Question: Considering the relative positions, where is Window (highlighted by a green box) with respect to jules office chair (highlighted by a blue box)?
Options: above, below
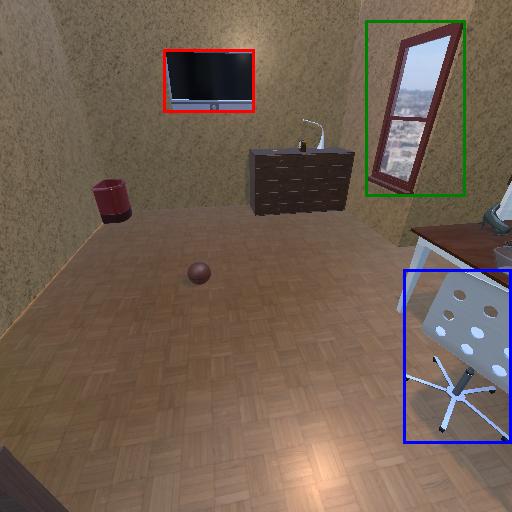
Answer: above